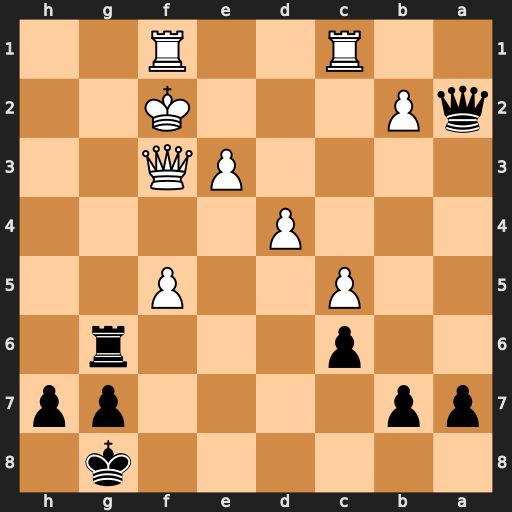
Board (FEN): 6k1/pp4pp/2p3r1/2P2P2/3P4/4PQ2/qP3K2/2R2R2
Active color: b
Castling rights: -
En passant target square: -
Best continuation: Qxb2+ Qe2 Rg2+ Kxg2 Qxe2+